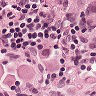
Metastatic tissue present: yes